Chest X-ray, AP view. Patient: 34 years old, sex F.
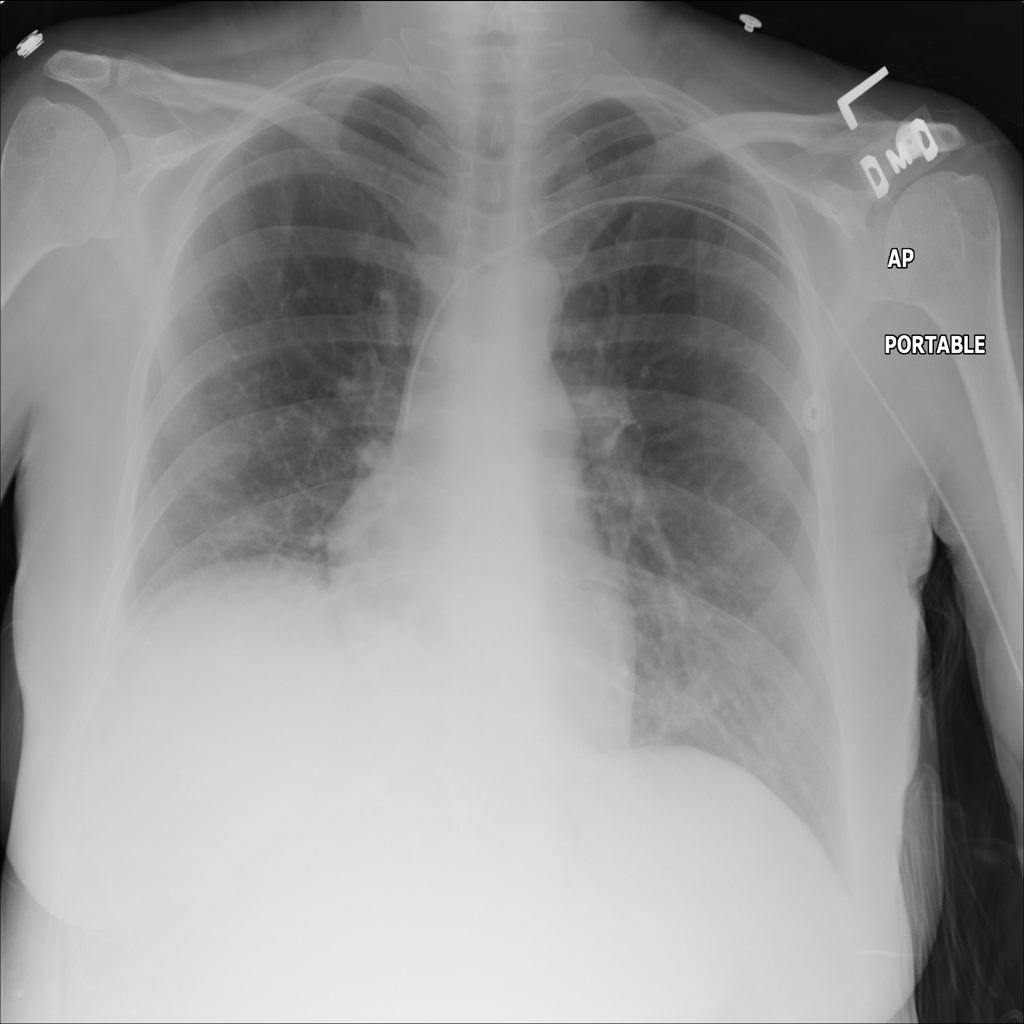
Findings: No Finding